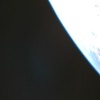
Label: space